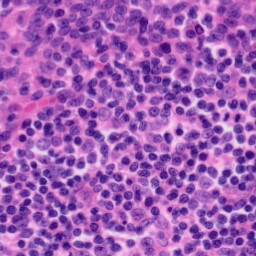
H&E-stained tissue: Tonsil